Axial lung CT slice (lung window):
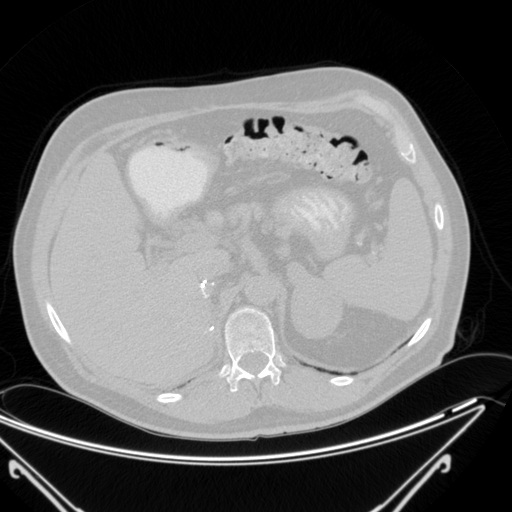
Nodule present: no